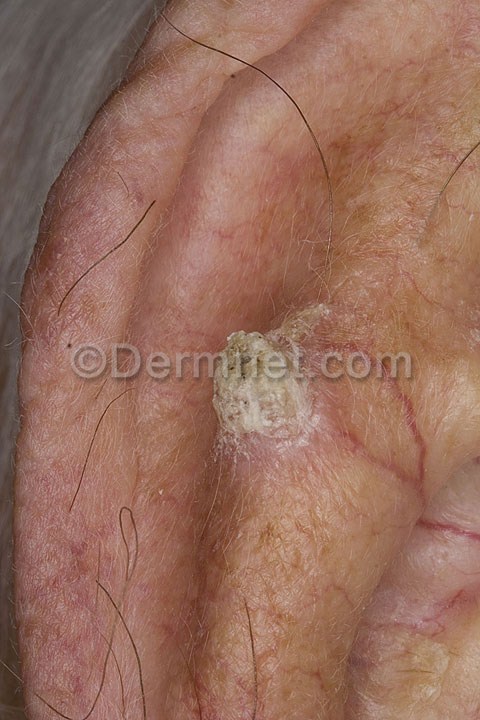
Disease: Actinic Keratosis Basal Cell Carcinoma and other Malignant Lesions